Interaction volume radius: 10 \u00c5
Interaction volume height: 25 \u00c5
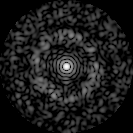
Disorder parameter: 0.838